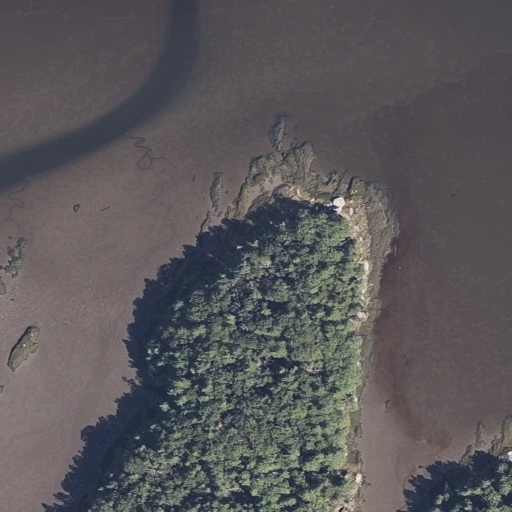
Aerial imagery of cape in Maine named Flying Point containing open water, mixed forest, evergreen forest, herbaceous wetlands, and barren land